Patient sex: M
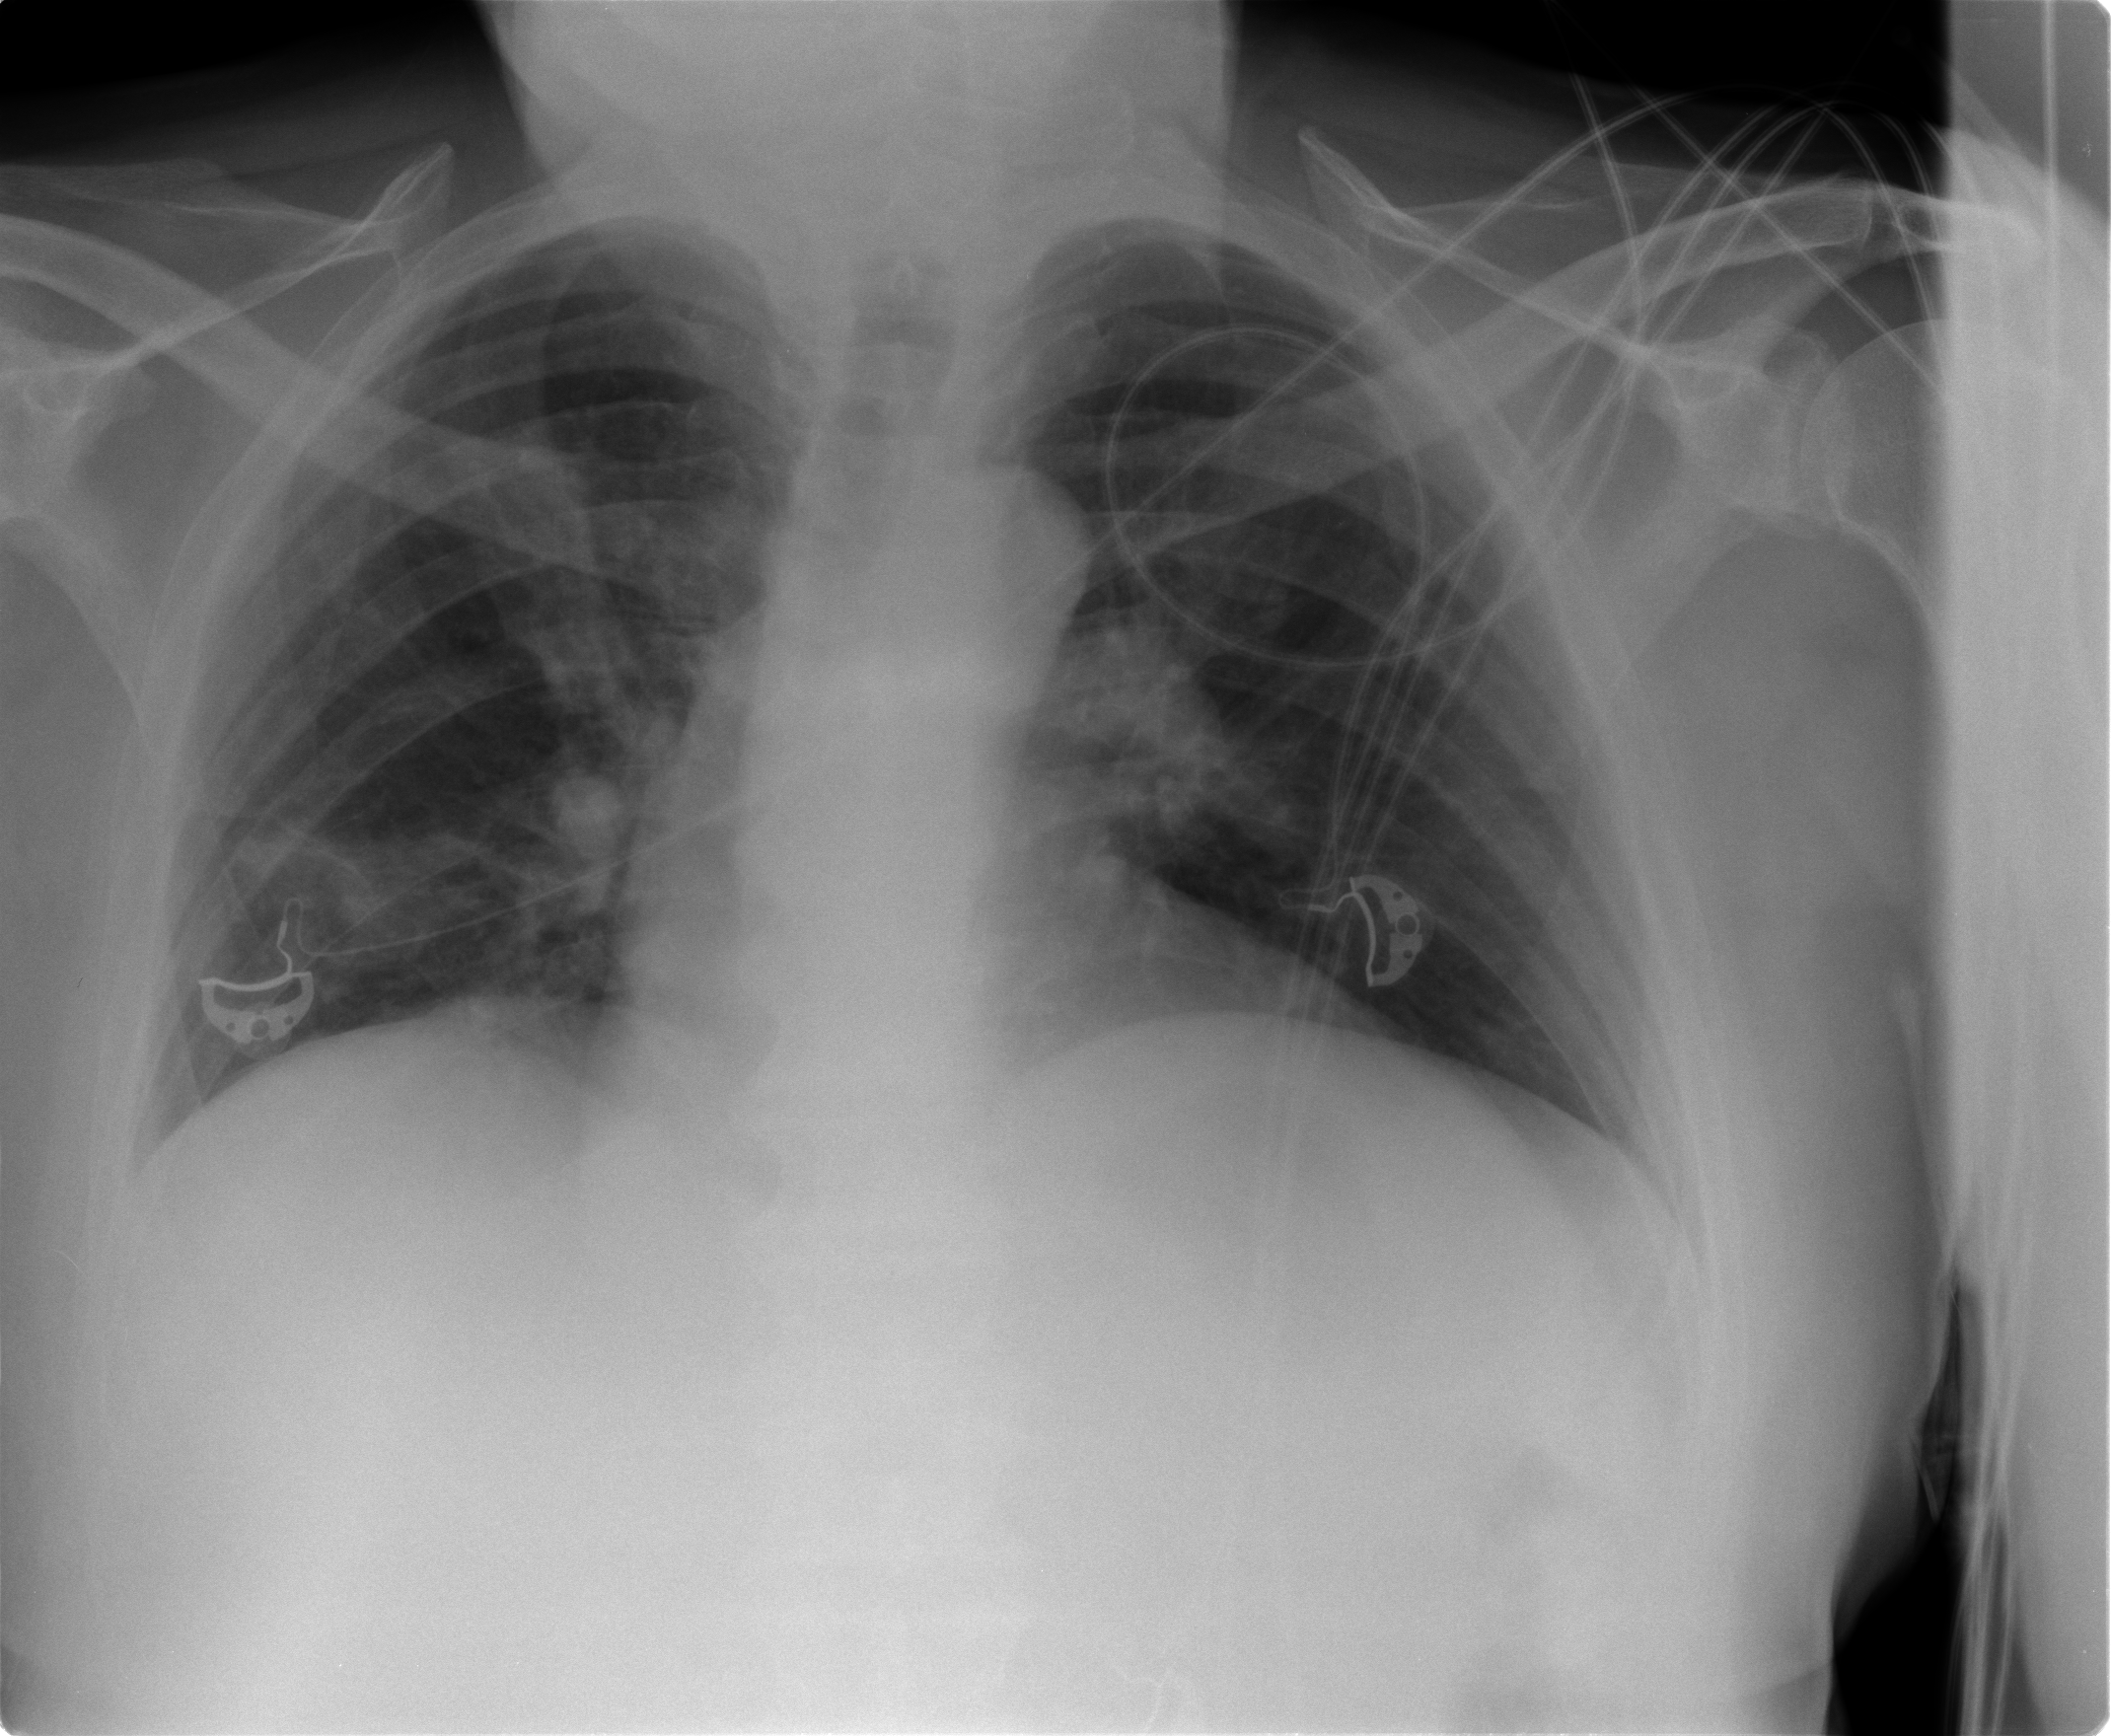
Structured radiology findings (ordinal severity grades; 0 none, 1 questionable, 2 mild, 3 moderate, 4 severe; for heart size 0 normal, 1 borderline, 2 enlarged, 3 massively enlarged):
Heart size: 2
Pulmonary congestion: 2
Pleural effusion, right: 2
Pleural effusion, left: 0
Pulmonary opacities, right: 0
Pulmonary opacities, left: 0
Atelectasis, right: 2
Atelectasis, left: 0